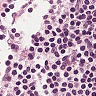
Metastatic tissue present: no